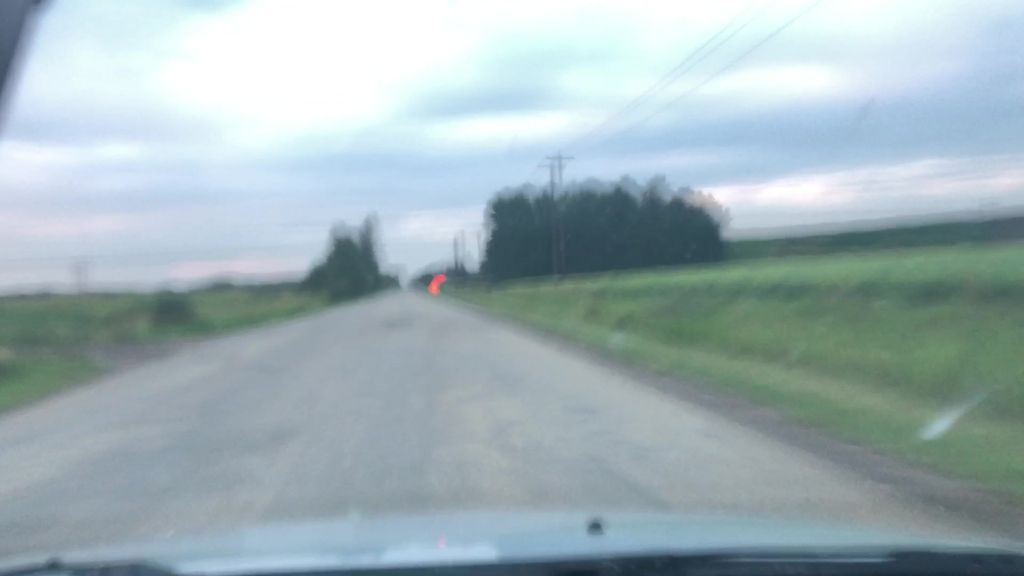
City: edmonton